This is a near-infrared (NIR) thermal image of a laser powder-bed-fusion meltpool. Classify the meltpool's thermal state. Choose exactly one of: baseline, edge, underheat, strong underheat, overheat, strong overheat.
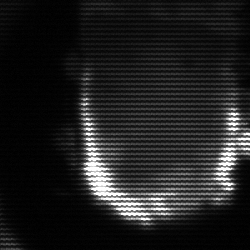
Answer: baseline